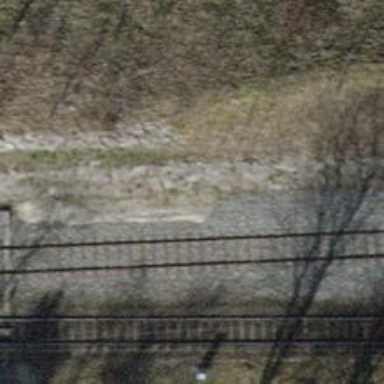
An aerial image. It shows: Single-track railway spur.